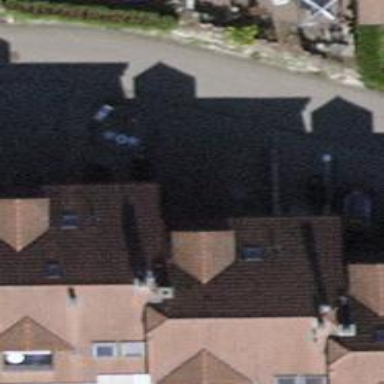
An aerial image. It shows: Gabled terrace building with the roof oriented across.